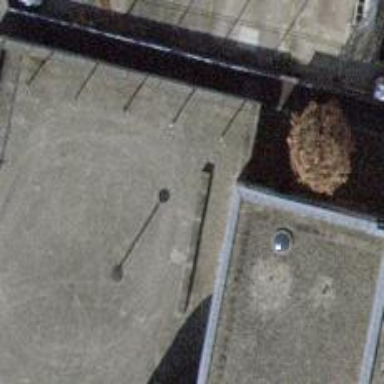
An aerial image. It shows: Flagpole structure.